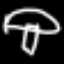
Label: mushroom